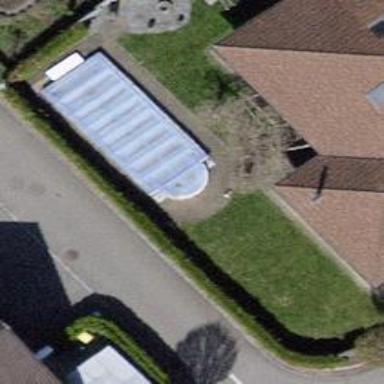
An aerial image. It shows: Swimming pool located in leisure land.